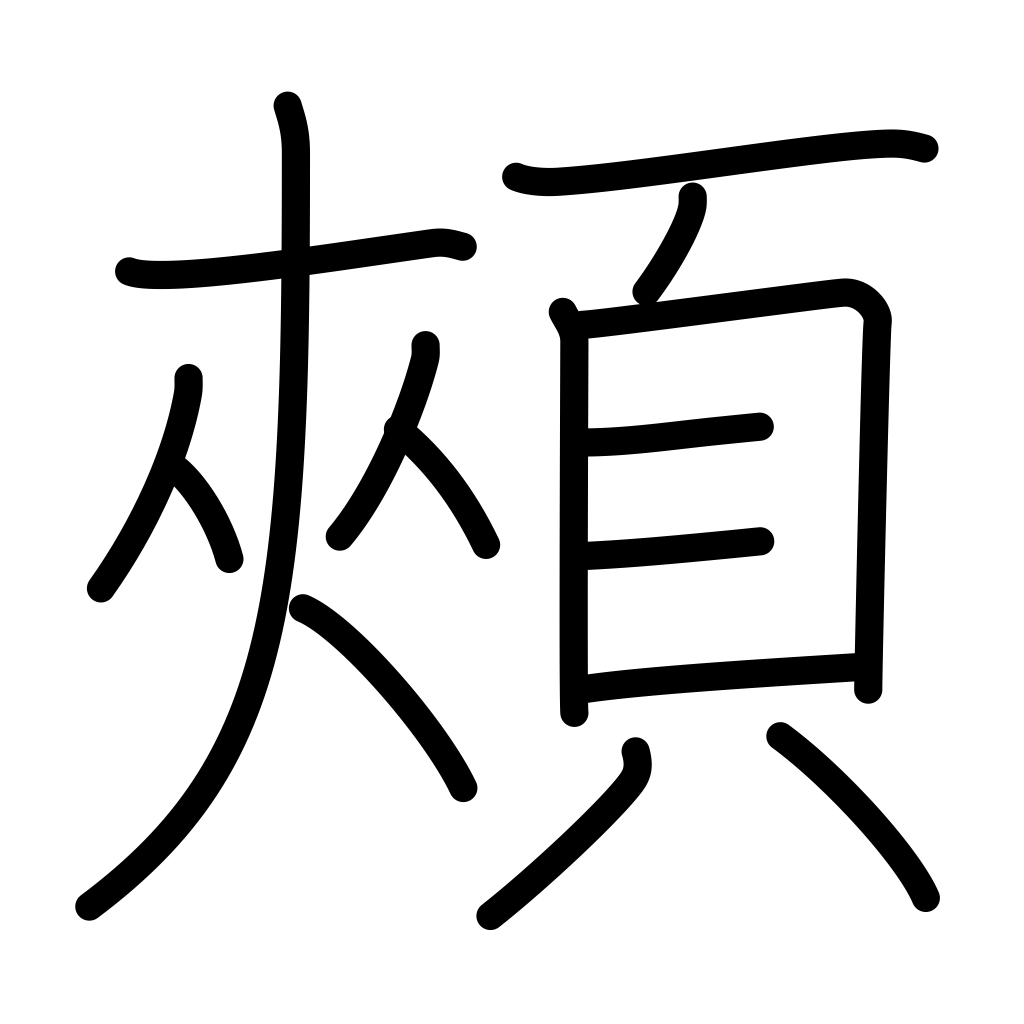
Meaning: cheeks, jaw